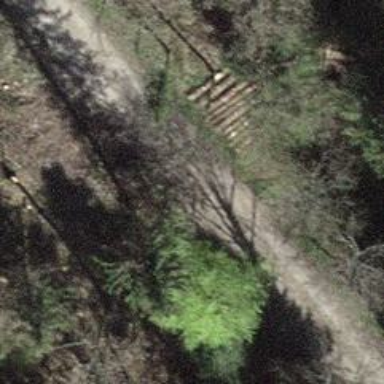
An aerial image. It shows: Track with grade 2 tracktype.